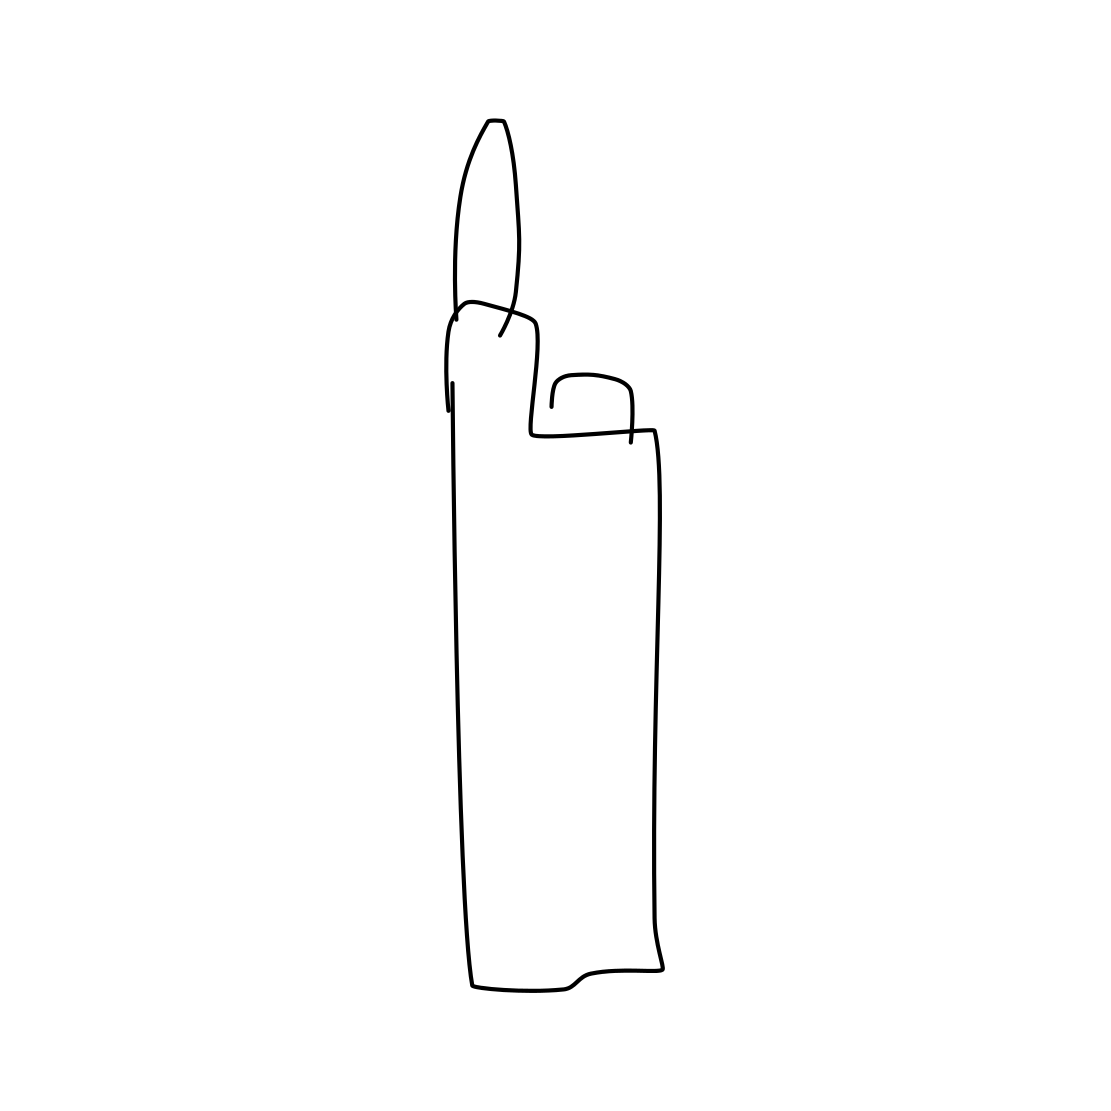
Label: lighter